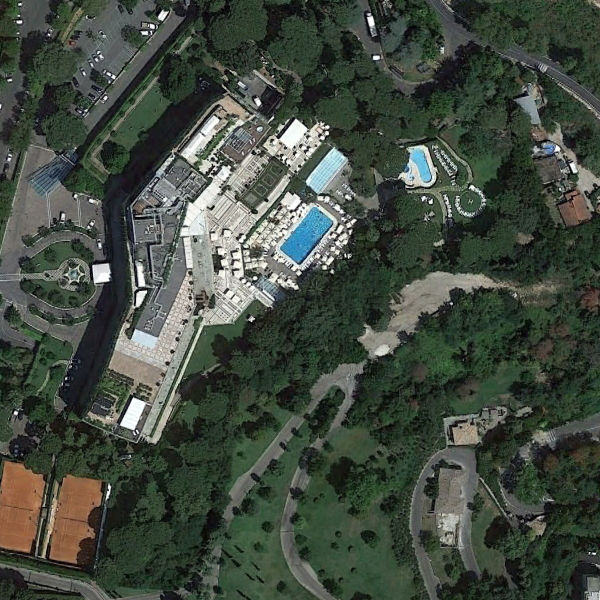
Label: Resort